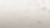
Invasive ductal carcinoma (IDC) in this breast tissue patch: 0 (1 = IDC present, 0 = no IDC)